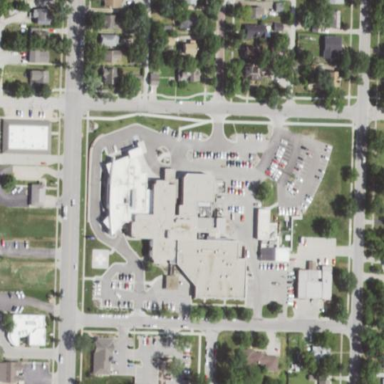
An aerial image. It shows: Hospital building.